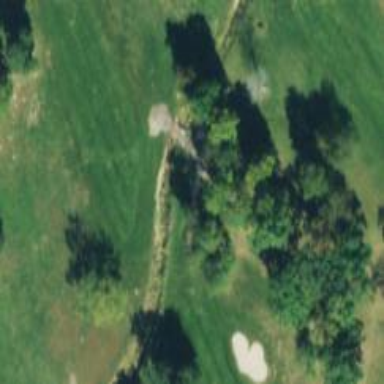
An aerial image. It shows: Path for both road and golf.